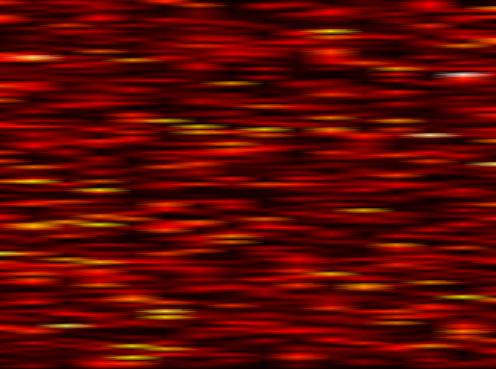
Label: FOFDM